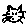
Label: cat